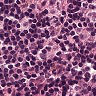
Metastatic tissue present: no